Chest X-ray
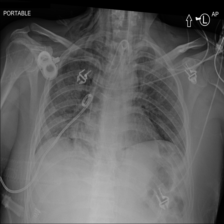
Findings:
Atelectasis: negative
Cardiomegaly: negative
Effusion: negative
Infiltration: negative
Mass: negative
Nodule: negative
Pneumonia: negative
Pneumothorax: negative
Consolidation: negative
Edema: negative
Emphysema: positive
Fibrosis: negative
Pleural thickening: negative
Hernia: negative